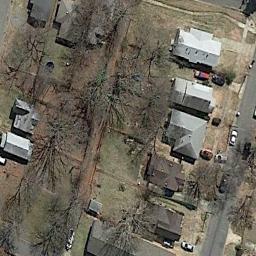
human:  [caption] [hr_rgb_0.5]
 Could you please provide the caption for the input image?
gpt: Many buildings are in medium residential area .

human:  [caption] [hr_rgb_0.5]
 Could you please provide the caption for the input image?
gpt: There aren't many houses in the mid-sized area .

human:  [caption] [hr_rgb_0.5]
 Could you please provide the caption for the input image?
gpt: The medium residential area has some dense houses and bare trees .

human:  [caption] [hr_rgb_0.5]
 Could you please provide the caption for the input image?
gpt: The medium residential is on the bare land next to the road .

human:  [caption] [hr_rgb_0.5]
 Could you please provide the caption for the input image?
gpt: There are some buildings and withered trees on the medium residential area .